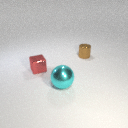
small brown metal cylinder behind small red metal cube